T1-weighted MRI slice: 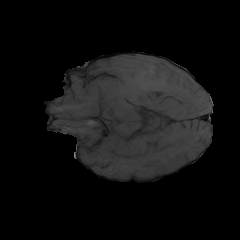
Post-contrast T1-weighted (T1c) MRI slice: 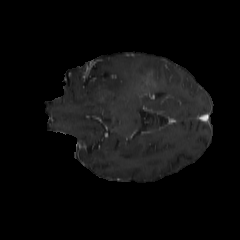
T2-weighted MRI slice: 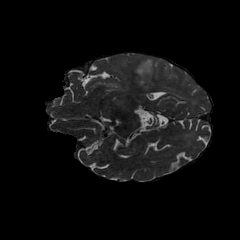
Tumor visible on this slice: yes